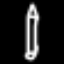
Label: pencil